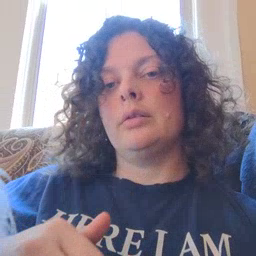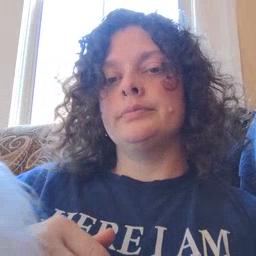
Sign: sleepy